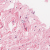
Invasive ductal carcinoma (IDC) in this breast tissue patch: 0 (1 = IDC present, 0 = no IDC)